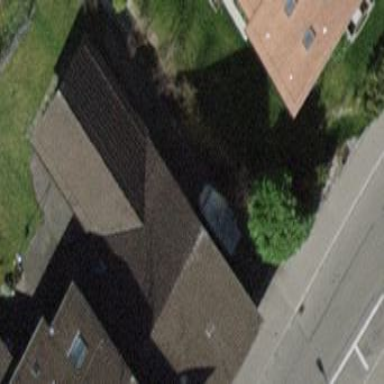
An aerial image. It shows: Group of garages.